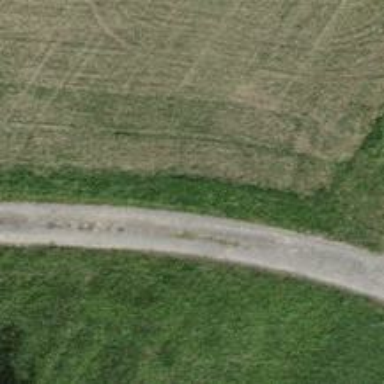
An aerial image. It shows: Gravel track road.